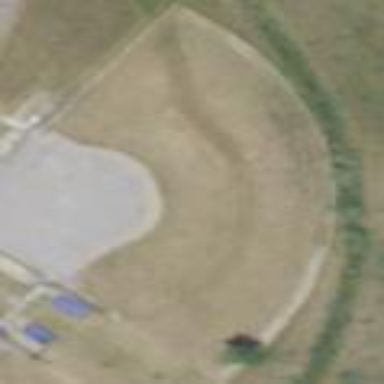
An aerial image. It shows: Baseball pitch for leisure land.